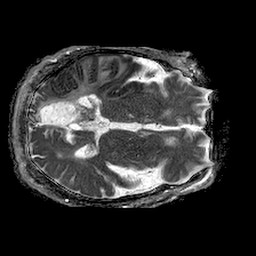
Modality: ADC
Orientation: axial
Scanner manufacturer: philips
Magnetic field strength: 1.5 T
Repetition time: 4.6 s
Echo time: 0.08631 s